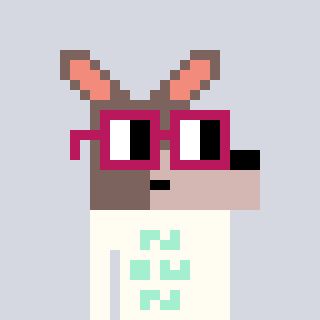
a pixel art character with square dark red glasses, a kangaroo-shaped head and a grayscale-colored body on a cool background